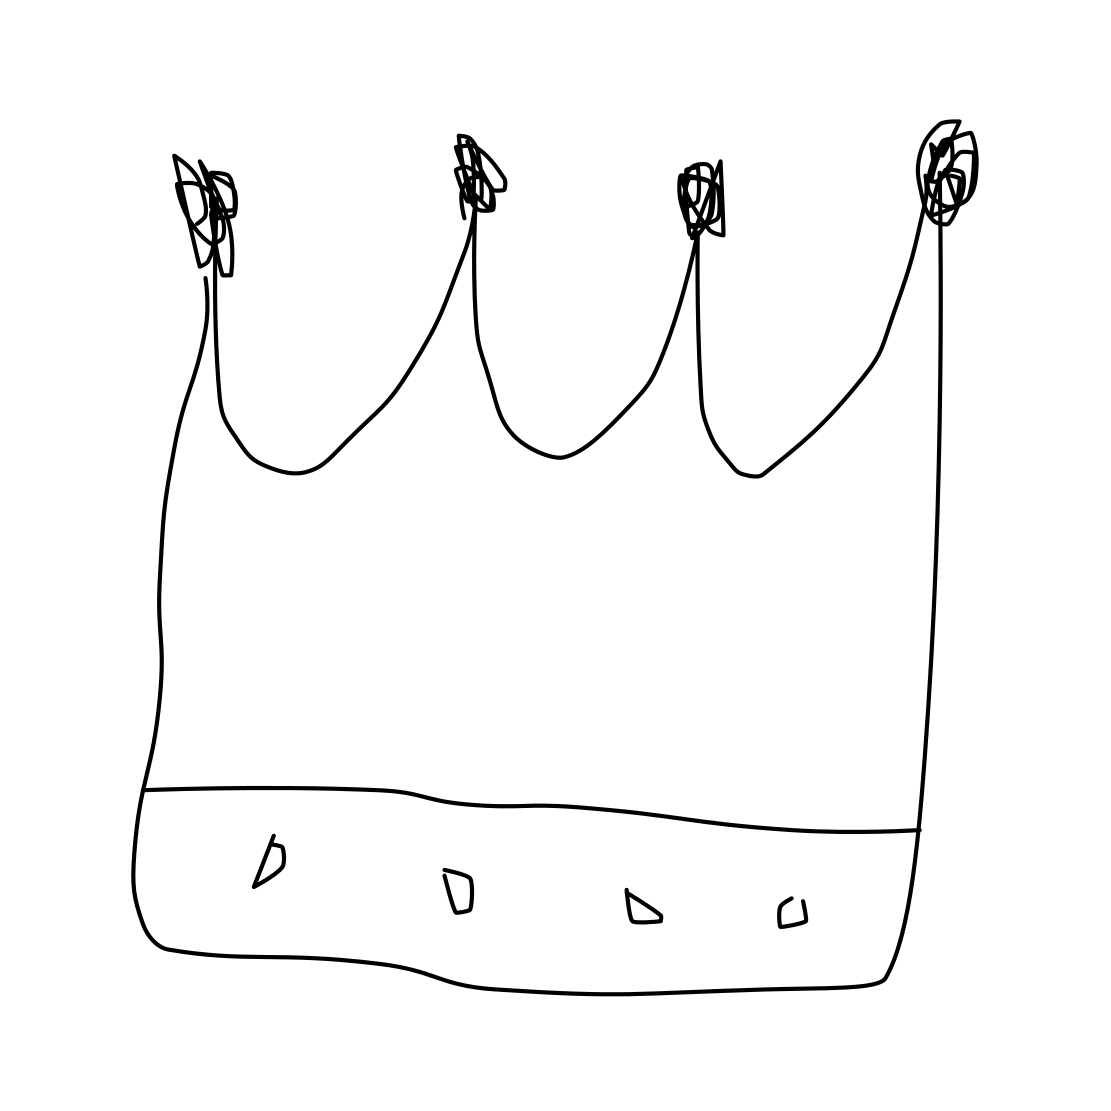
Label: crown